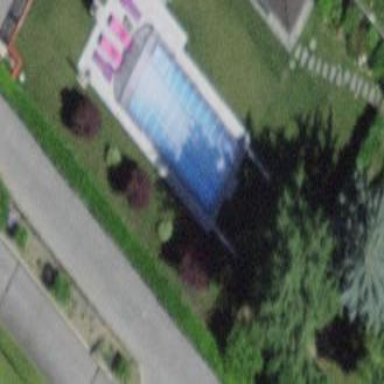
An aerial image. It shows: Swimming pool located in leisure land.